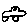
Label: car